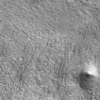
Label: not_dusty